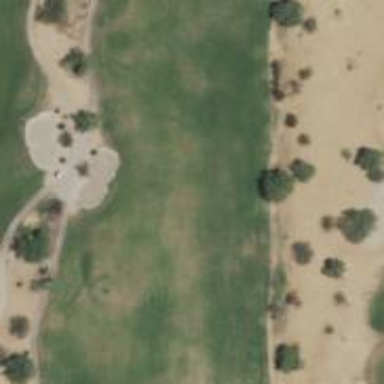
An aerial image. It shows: Golf hole.